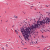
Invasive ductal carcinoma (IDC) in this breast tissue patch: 0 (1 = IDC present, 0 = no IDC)